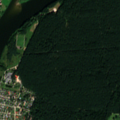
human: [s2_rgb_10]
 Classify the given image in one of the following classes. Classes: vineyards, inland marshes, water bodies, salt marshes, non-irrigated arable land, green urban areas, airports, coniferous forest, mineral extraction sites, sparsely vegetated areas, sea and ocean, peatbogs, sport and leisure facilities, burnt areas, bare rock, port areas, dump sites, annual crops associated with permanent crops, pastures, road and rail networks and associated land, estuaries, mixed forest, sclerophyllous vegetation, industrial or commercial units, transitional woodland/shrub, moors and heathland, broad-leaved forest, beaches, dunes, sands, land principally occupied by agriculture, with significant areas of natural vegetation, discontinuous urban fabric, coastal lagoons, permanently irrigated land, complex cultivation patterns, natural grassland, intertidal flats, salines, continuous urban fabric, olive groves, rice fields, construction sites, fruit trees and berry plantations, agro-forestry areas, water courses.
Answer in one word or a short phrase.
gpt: discontinuous urban fabric, pastures, coniferous forest, transitional woodland/shrub, water courses